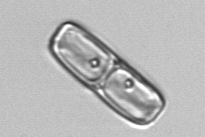
Label: Ephemera